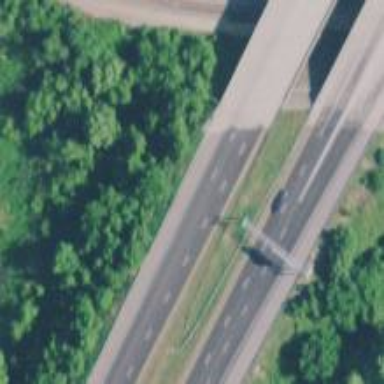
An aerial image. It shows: Motorway link.